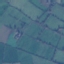
Land use / land cover class: Pasture